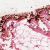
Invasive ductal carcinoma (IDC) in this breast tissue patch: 0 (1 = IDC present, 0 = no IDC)